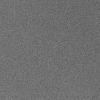
Atmospheric dust classification: dusty